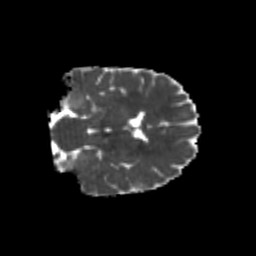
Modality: MD
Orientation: coronal
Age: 23
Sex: female
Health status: healthy
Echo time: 0.074 s